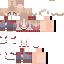
A female human skin with pale skin, wearing blonde long hair dressed in a red tshirt and red pants, featuring a closed mouth.